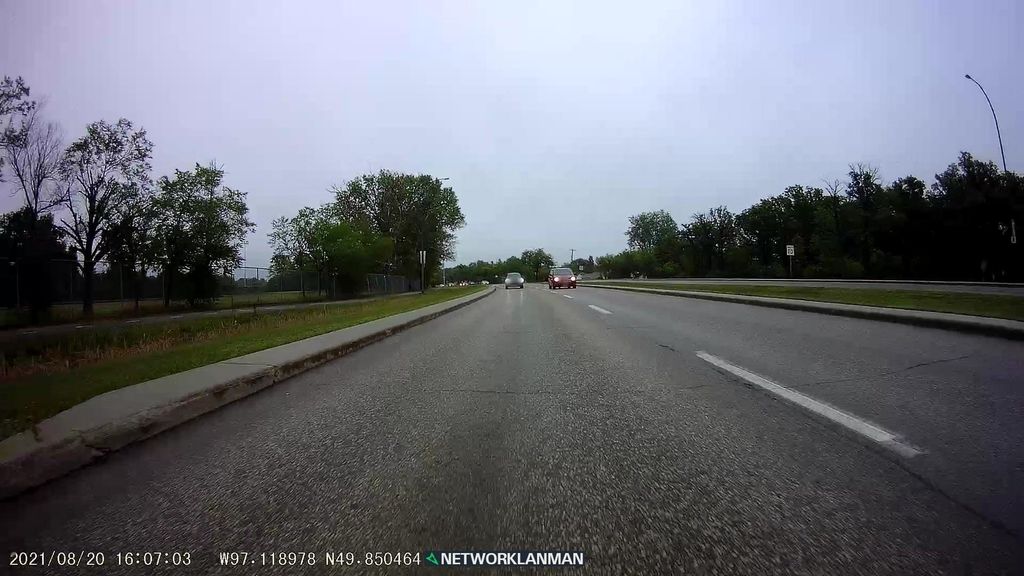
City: winnipeg